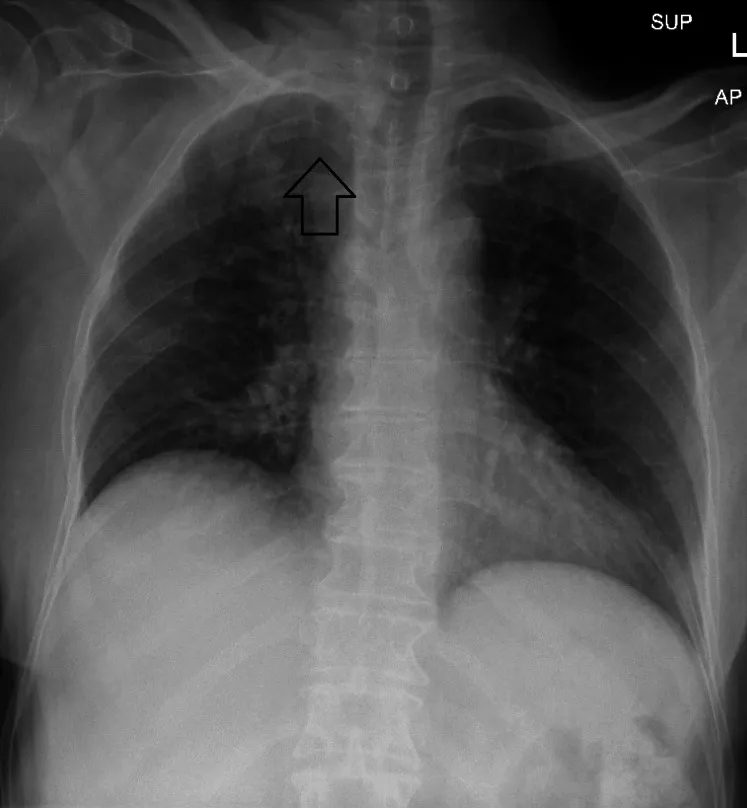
Postoperative X-ray showing the status post right medial clavicle resection.
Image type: radiology (x_ray)